Field crop: tomato
Growth stage: 1
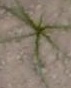
Species: cyperus